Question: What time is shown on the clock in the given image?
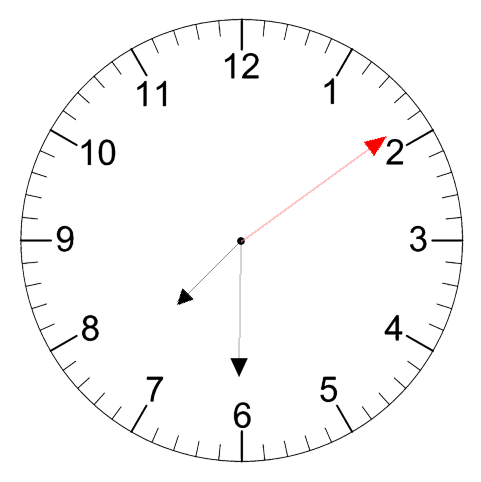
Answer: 07:30:09